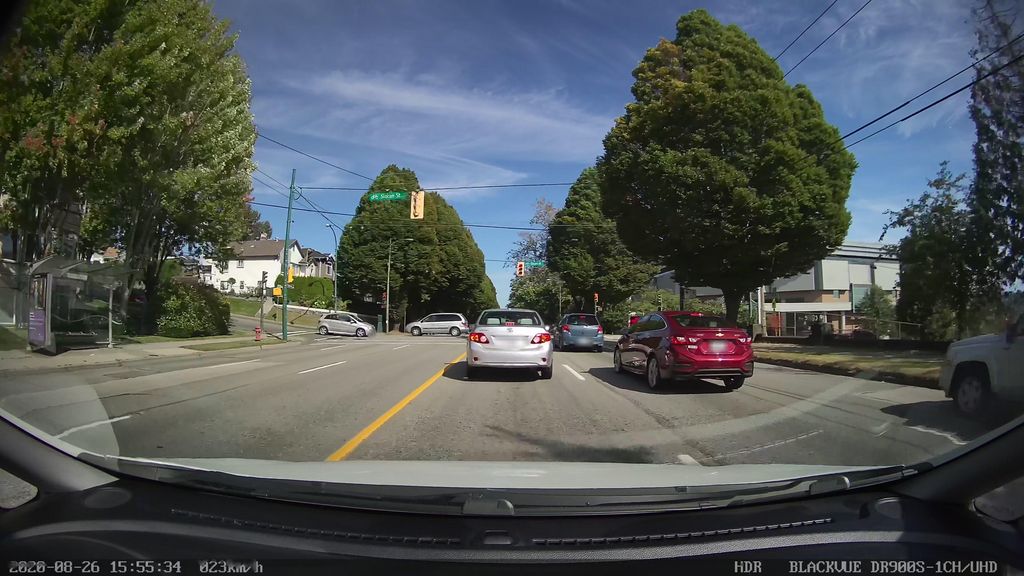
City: vancouver